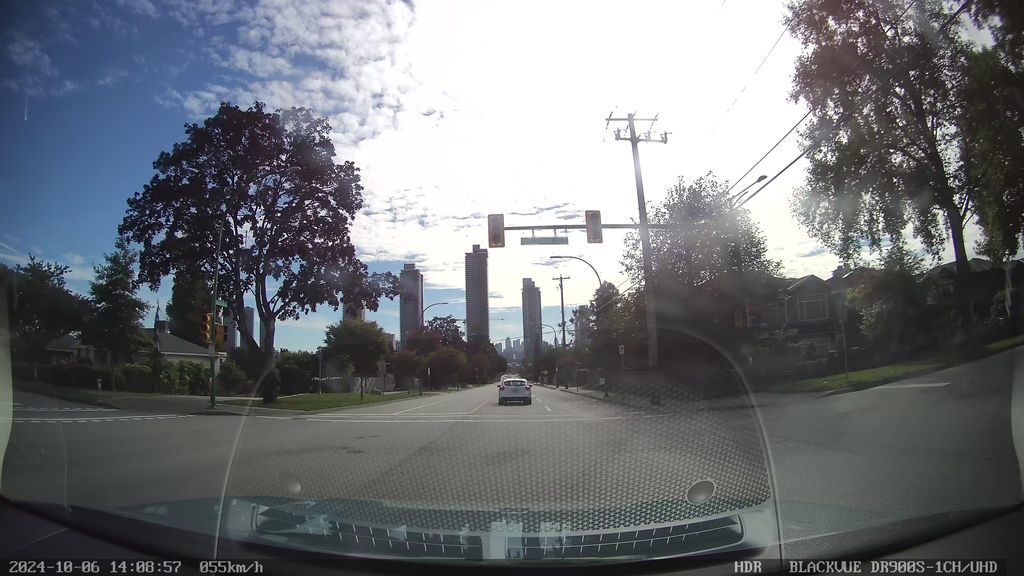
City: vancouver